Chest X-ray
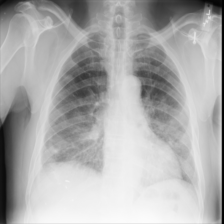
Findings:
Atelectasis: negative
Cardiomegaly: negative
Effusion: negative
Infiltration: positive
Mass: negative
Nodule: negative
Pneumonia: negative
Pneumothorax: negative
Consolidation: negative
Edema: negative
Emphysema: negative
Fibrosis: negative
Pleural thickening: negative
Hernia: negative